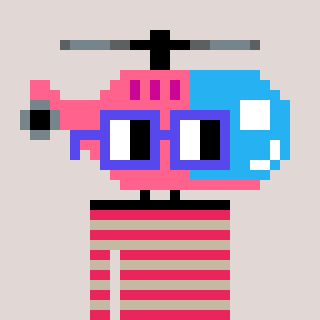
a pixel art character with square blue glasses, a helicopter-shaped head and a bege-colored body on a warm background